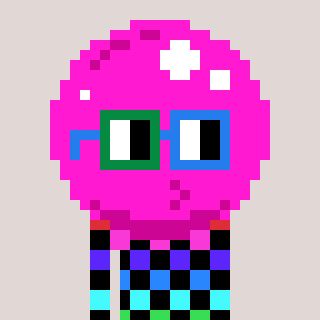
a pixel art character with square green and blue glasses, a bubblegum-shaped head and a purple-colored body on a warm background